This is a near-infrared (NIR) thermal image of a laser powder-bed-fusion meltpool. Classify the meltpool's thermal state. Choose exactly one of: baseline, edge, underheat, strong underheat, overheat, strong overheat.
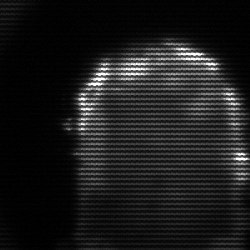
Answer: baseline